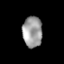
Tissue: lung
Cell type: T cells
Senescence score: 0.1643
Nuclear area (px): 592
Mean DAPI intensity: 157.603